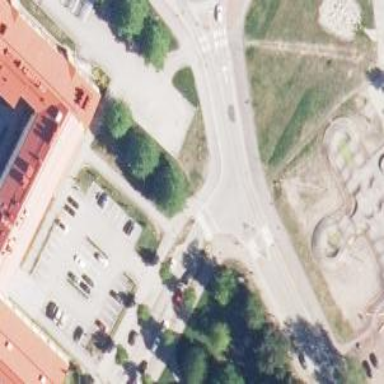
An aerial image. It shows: Cycleway.